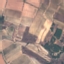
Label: PermanentCrop